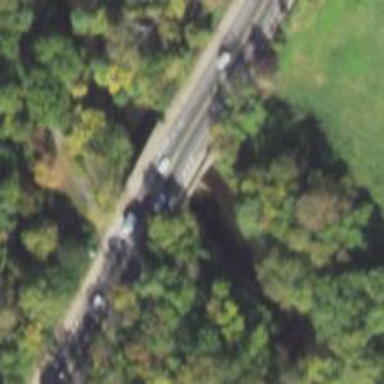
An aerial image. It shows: Marked asphalt cycleway crossing.